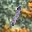
Label: 1